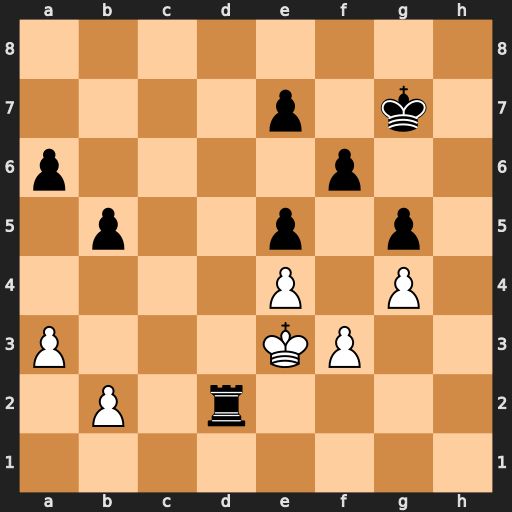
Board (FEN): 8/4p1k1/p4p2/1p2p1p1/4P1P1/P3KP2/1P1r4/8
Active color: w
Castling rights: -
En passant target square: -
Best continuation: Kxd2 Kf7 Kc3 Ke8 Kb4 Kd7 Ka5 Kc6 Kxa6